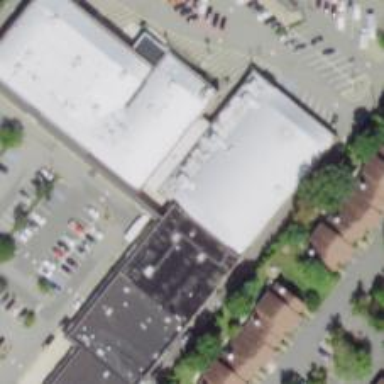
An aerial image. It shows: Leisure land featuring bowling alley.